Aerial crown-view tile of a tropical tree (Barro Colorado Island, Panama), acquired 20250317:
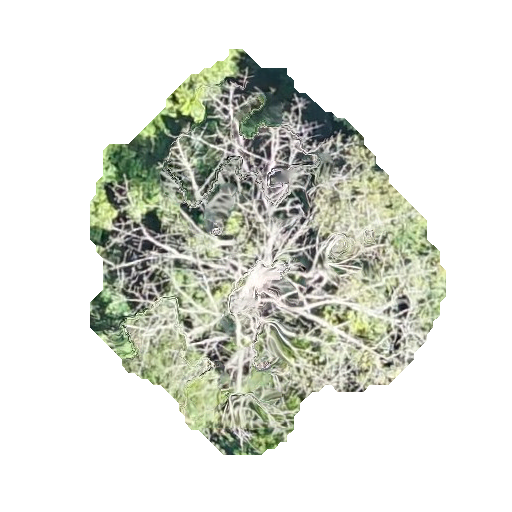
Species: Sterculia apetala
GBIF accepted scientific name: Sterculia apetala
Crown area: 141.068 m²